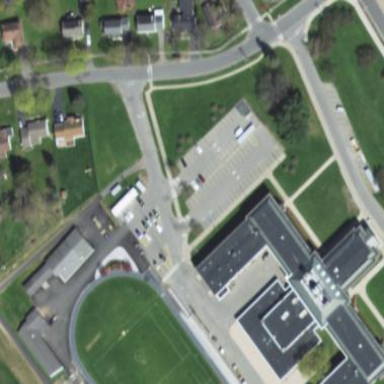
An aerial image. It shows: School building.